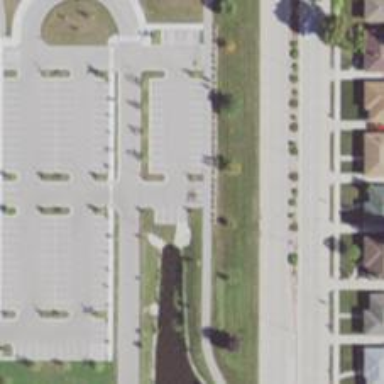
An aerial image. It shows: Parking space is available.